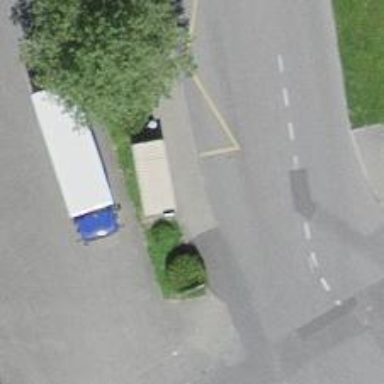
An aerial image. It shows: Bus stop with platform for public transport.